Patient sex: F
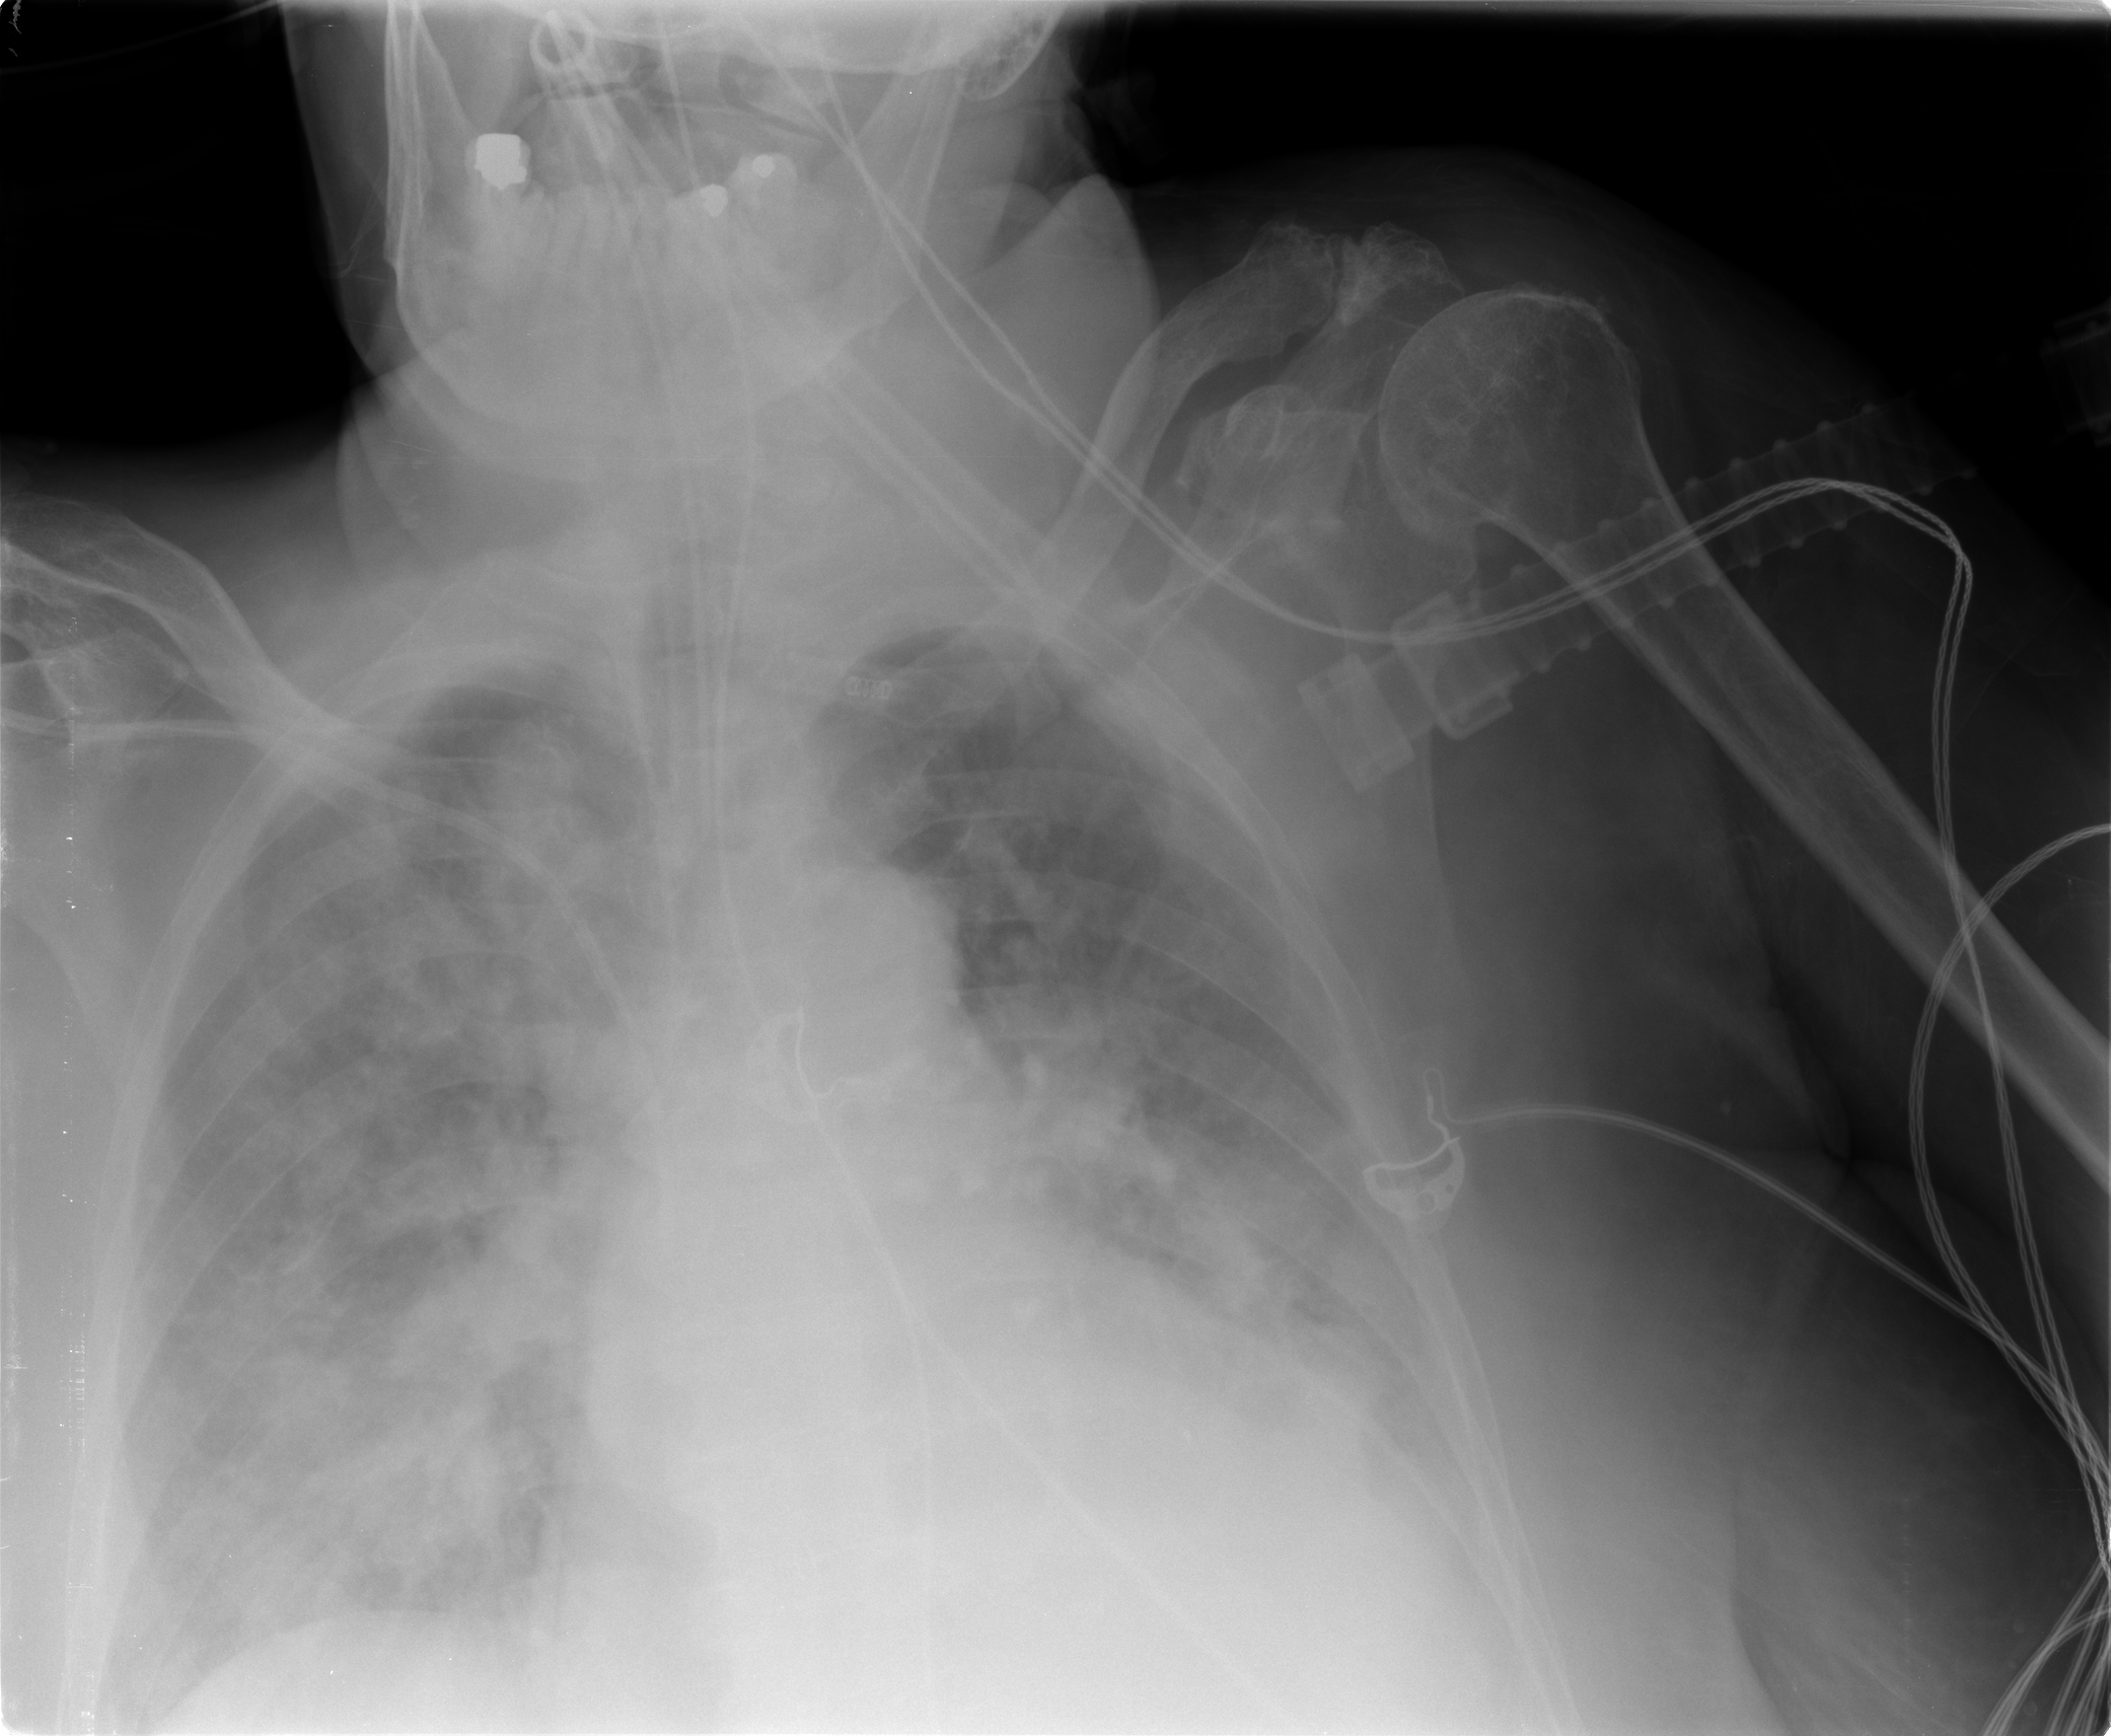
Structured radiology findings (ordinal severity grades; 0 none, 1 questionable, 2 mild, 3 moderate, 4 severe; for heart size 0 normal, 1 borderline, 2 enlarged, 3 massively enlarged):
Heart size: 2
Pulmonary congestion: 3
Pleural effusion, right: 2
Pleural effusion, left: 2
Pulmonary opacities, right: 3
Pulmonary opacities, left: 2
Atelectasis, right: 2
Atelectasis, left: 2